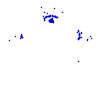
Particle: electron